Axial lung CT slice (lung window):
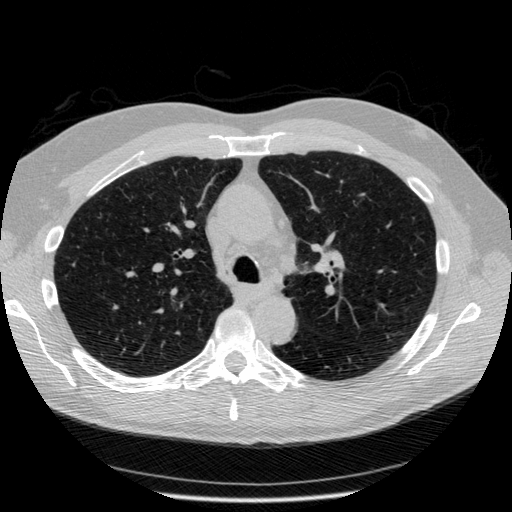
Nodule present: no